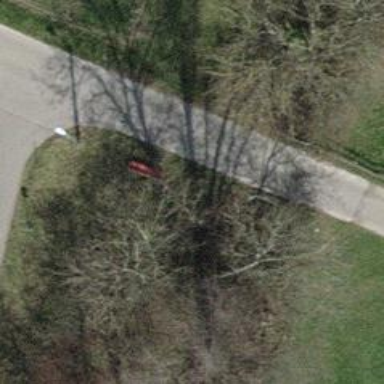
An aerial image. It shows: Red bench.